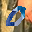
Label: 0